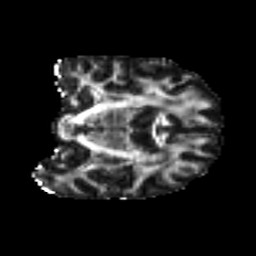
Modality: FA
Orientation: coronal
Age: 58
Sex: female
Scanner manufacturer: ge
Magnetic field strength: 3 T
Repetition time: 7.8 s
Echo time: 0.0613 s